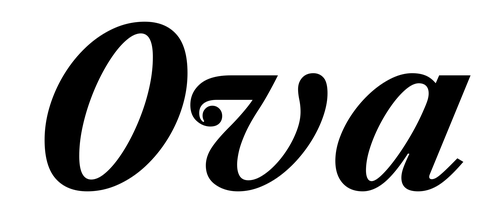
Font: LibreCaslonText-Italic_Bold_Italic